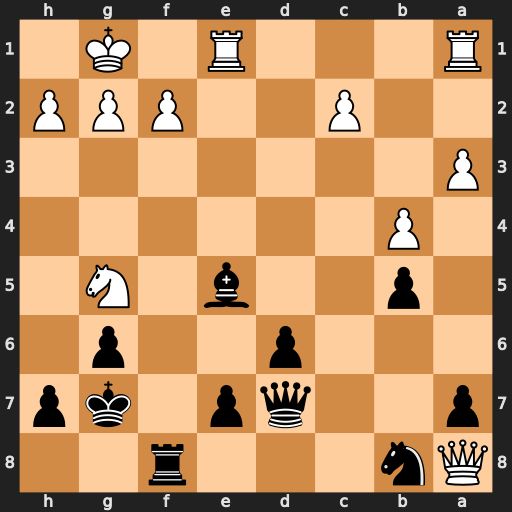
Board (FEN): Qn3r2/p2qp1kp/3p2p1/1p2b1N1/1P6/P7/2P2PPP/R3R1K1
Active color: b
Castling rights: -
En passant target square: -
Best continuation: h6 Qd5 hxg5 Rxe5 dxe5